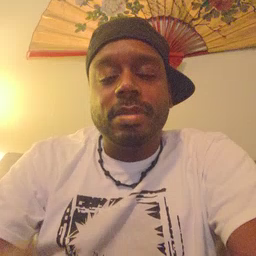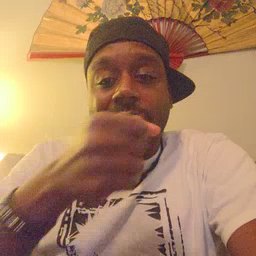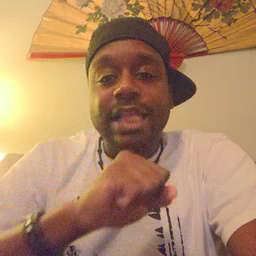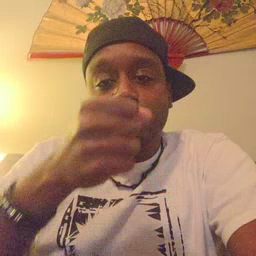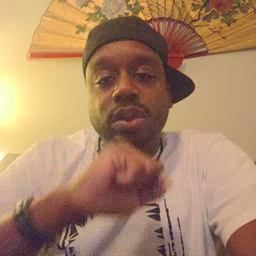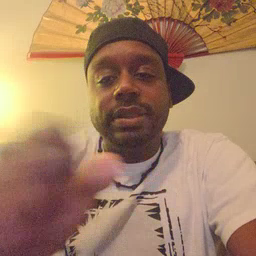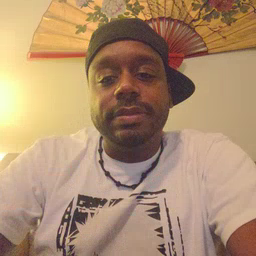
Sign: icecream